Brain MRI, t1w sequence, axial 2D slice.
Patient: age 55, sex F, weight 75 kg, height 1.7 m
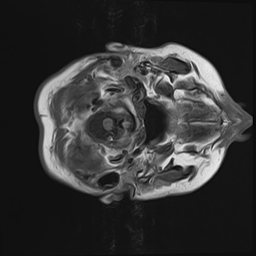